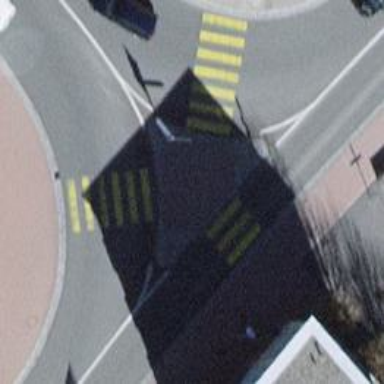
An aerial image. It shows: Uncontrolled road crossing.